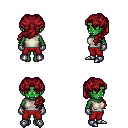
a pixel art fantasy rpg character, female body template, orc, green skin, white sleeveless shirt, red pants, brunette princess hairstyle, metal gloves, metal boots, four views (front, back, left, right), 2x2 character sprite sheet, small pixel art, hard edges, no anti-aliasing